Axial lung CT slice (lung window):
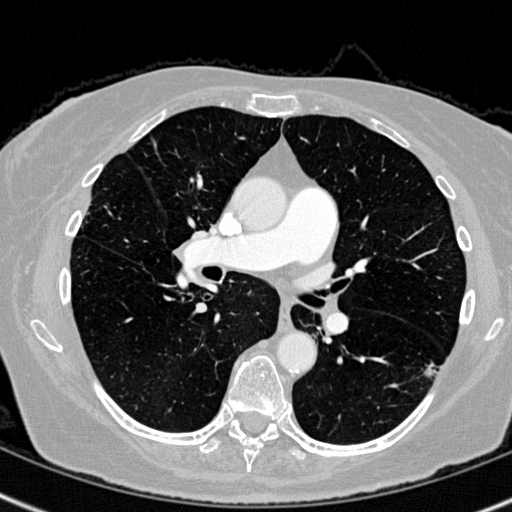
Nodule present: yes
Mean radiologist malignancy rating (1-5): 4.5